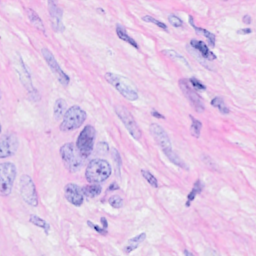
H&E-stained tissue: Breast